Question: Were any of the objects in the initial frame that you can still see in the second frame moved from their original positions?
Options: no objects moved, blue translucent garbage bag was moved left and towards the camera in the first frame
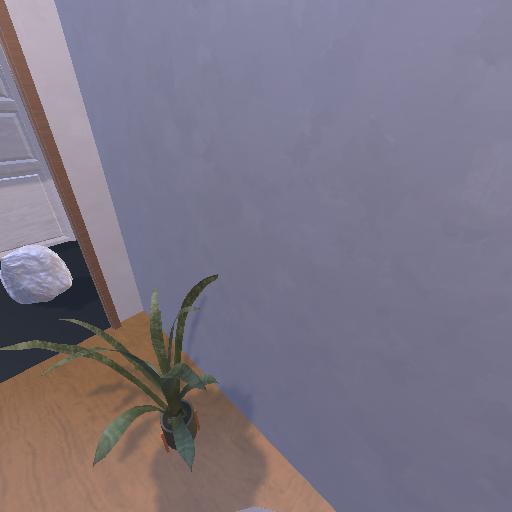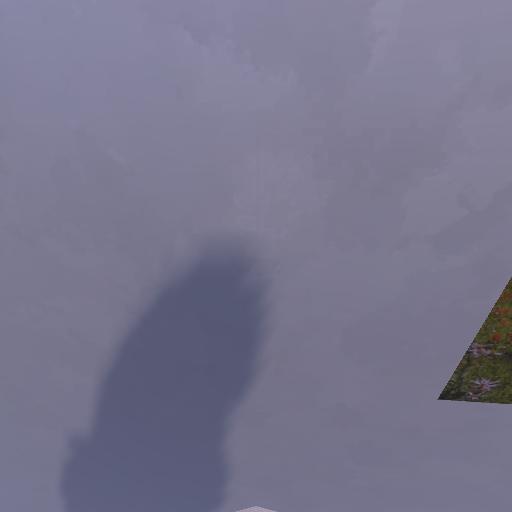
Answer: no objects moved